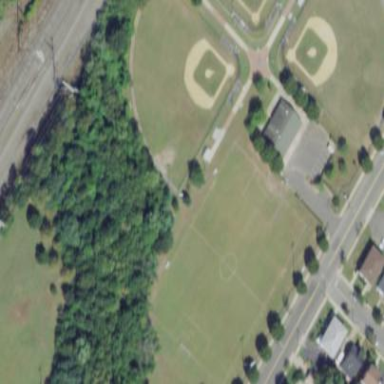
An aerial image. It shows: Baseball pitch for leisure land activities.